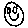
Label: smiley face